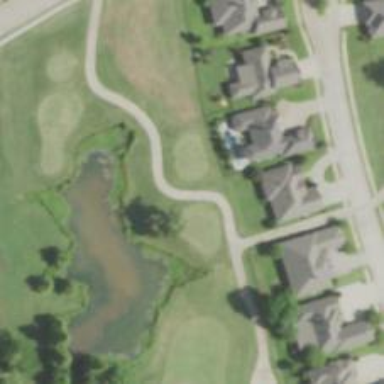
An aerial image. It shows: Footway that resembles golf path.